Field crop: tomato
Growth stage: 2
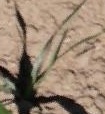
Species: cyperus